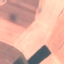
Label: AnnualCrop